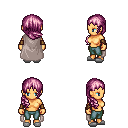
a pixel art fantasy rpg character, female body template, human, tanned skin, gray cape, teal pants, pink right-swept hairstyle, leather bracers, white slippers, four views (front, back, left, right), 2x2 character sprite sheet, small pixel art, hard edges, no anti-aliasing